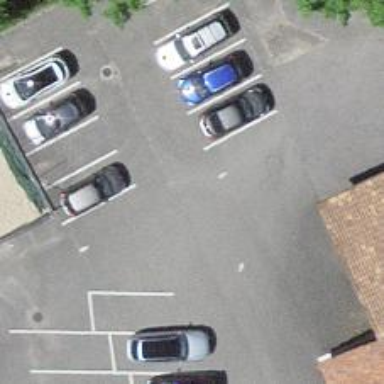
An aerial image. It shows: Parking aisle designated as service road.